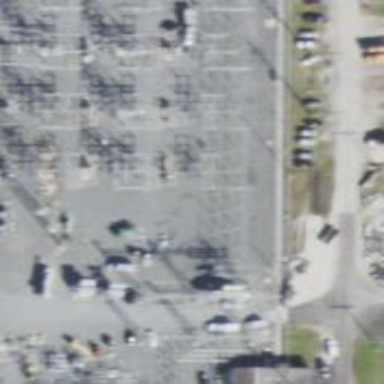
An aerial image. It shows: Switch used for power control.